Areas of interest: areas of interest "Driving School"
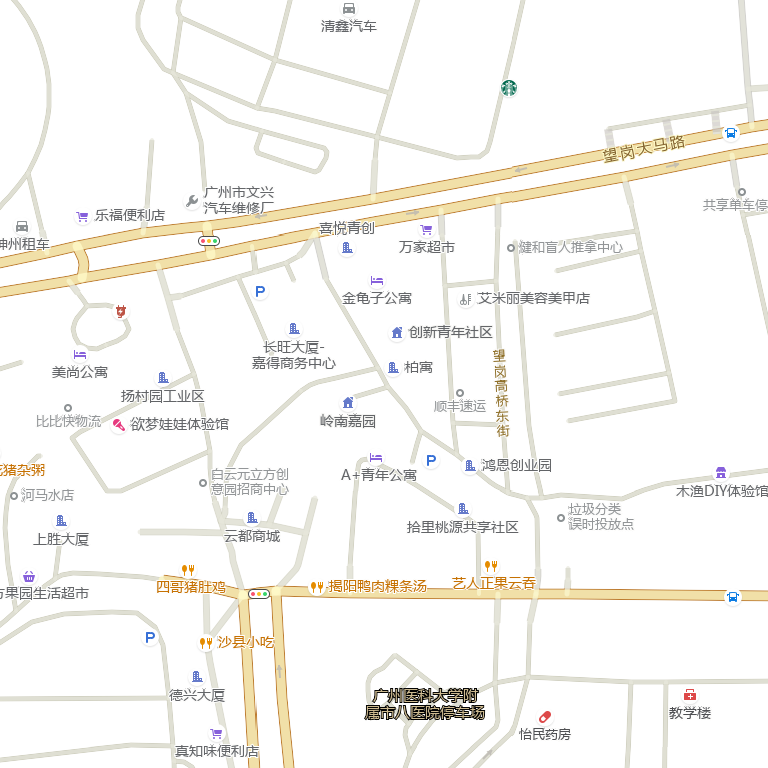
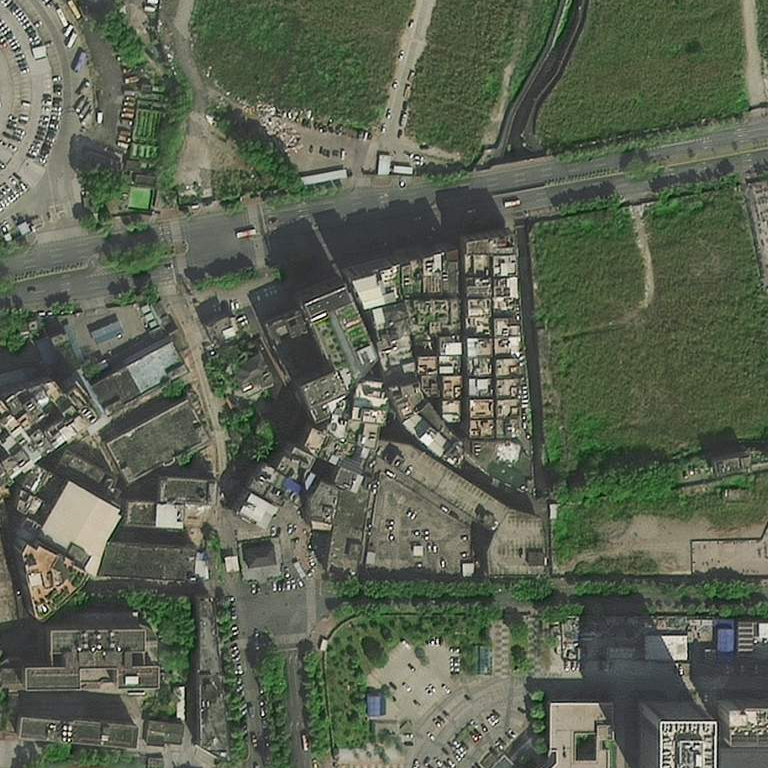